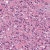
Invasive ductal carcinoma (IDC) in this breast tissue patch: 1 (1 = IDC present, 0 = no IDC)